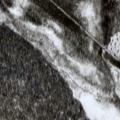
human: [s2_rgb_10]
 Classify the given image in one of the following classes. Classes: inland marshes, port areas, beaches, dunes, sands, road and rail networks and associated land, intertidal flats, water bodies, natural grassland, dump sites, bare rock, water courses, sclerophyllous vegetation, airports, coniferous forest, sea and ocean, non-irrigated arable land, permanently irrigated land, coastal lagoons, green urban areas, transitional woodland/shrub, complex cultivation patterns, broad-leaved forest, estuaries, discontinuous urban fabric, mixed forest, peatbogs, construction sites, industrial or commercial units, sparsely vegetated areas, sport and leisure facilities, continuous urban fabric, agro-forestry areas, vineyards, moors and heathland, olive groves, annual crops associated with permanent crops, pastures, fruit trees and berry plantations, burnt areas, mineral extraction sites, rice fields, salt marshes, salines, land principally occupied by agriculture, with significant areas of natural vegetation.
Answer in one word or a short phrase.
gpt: coniferous forest, mixed forest, peatbogs